Атомы $A$ летят вдоль оси цилиндрического канала радиусом $R$ и сталкиваются с практически неподвижными атомами $B$. Кинетическая энергия атомов $A$ равна пороговой, так что при центральном ударе образуется молекула $A B$, которая далее движется со скоростью $v$. При нецентральном ударе реакция не идет, то есть атомы сталкиваются упруго.
За какое минимальное время $t$ после столкновения атомы сорта $B$ могут попасть на стенку канала?
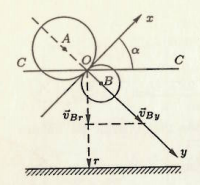
Решение: Рассмотрим нецентральный удар атомов. Проведем через центры атомов $A$ и $B$ ось $O y$, а перпендикулярно ей через точку касания атомов ось $O x$ (см. рисунок).  Пусть $\alpha$ — угол между осями $C C$ и $O x$. В системе координат $O x y$ проекция импульса атома $A$ на ось $O x$ после столкновения не изменится, поэтому достаточно рассмотреть центральный удар атома $A$, движущегося вдоль оси $O y$, с неподвижным атомом $B$.Центр масс сталкивающихся атомов движется вдоль оси $O y$ со скоростью $v_{y}=v \sin \alpha$. В системе центра масс атом $B$ до столкновения будет перемещаться против оси $О y$ со скоростью $-v \sin \alpha$, а после столкновения, со скоростью $v \sin \alpha$. Вернемся в систему отсчета $O x y$. В ней атом $B$ после столкновения имеет скорость $v_{B y}=2 v \sin \alpha$. Пpoекция этой скорости на радиальное направление $O r$ равна$$v_{B r}=v_{B y} \cos \alpha=2 v \sin \alpha \cos \alpha=v \sin 2 \alpha.$$Максимум скорости $V_{B r}=v$. Следовательно, искомое время $t=\frac{R}{v}$.
Ответ: $$ t=\frac{R}{v}. $$
Темы:
T, Механика, Соударения, Всероссийские, Система центра масс